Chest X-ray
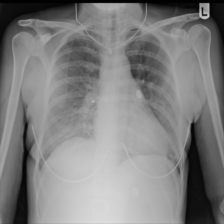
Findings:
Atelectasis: negative
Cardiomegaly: negative
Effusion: negative
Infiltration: negative
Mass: negative
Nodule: negative
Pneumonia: negative
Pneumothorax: negative
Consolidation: negative
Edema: negative
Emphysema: negative
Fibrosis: negative
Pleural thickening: negative
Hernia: negative